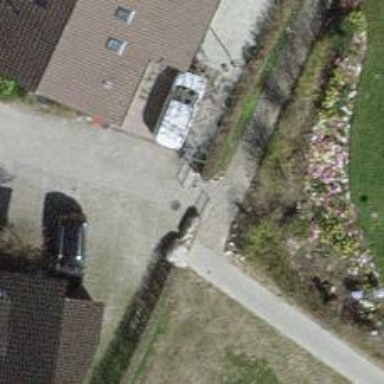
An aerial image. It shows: Hampshire gate barrier.